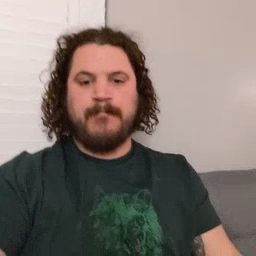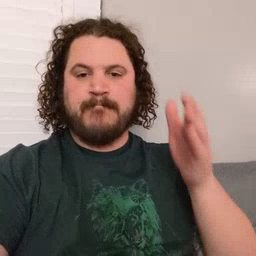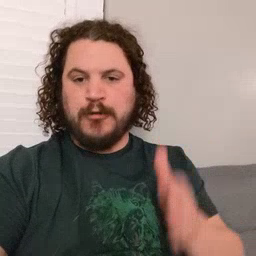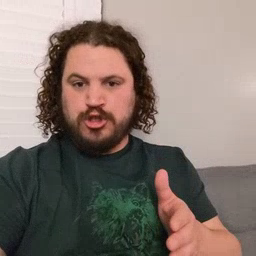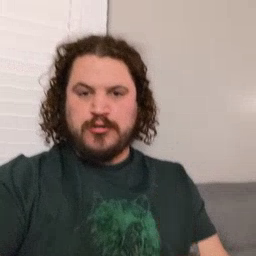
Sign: person